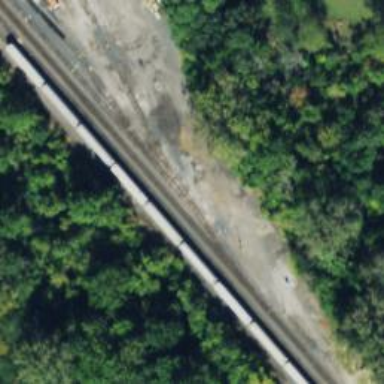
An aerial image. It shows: Railway siding with rails.